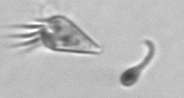
Label: Paratontonia_gracillima